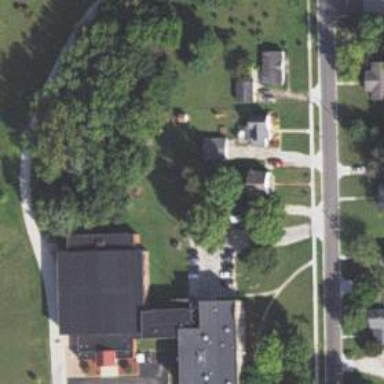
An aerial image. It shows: School.